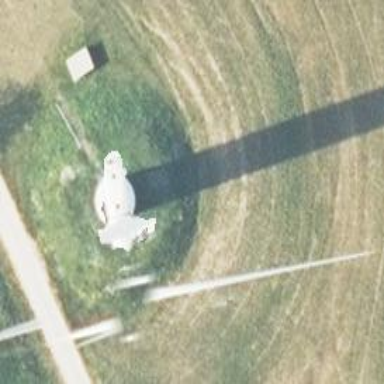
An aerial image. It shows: Wind generator in the form of horizontal axis wind turbine.